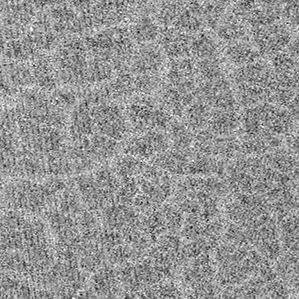
Label: frost